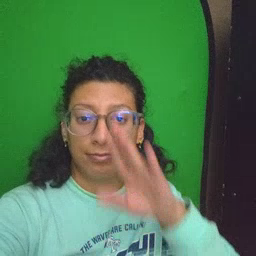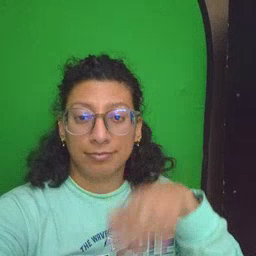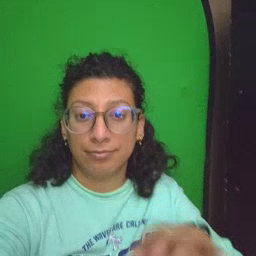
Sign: elephant